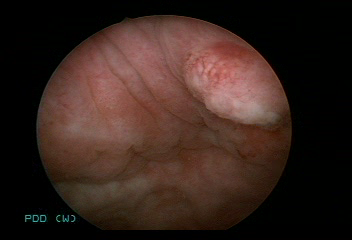
Modality: WLC
Class: Malignant
Subclass: HighGradePapillary
Lesion: L1
Stage: T1
Morphology: Papillary
Bladder cancer association: Yes
Annotated structures: Tumor